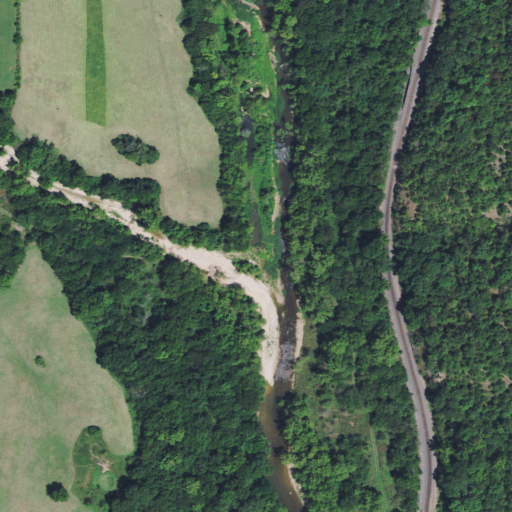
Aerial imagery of valley in Oklahoma named McEachin Hollow containing deciduous forest, pasture, open water, woody wetlands, and mixed forest